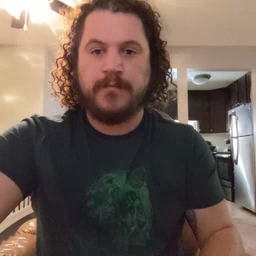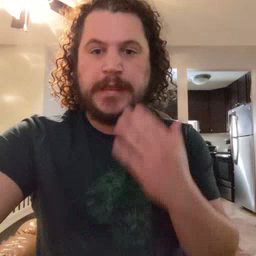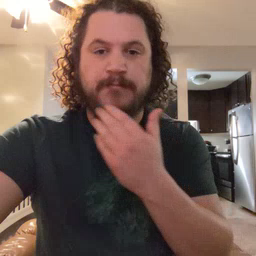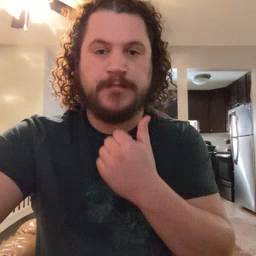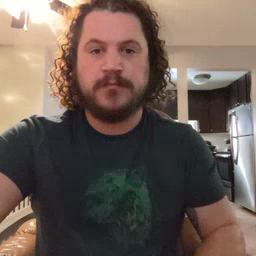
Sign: napkin